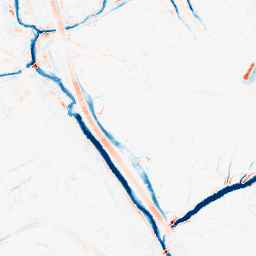
Category: morphological
Decomposition family: tophat_combined
Decomposition parameters: size: 5
Upsampling method: sinc_hamming
Upsampling parameters: scale: 2
kernel_size: 8
Upsampling scale: 2